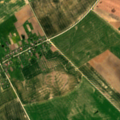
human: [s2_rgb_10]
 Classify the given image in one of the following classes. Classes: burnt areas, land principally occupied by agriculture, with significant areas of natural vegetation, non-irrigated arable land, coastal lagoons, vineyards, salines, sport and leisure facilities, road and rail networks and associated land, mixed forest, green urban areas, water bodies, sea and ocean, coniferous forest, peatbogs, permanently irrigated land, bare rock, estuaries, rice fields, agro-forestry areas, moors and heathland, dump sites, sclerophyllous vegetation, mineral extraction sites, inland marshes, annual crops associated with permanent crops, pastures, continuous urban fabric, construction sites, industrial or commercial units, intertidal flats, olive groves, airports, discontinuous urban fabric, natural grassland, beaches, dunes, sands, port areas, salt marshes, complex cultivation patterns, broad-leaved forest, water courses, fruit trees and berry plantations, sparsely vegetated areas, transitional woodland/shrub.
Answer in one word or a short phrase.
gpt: discontinuous urban fabric, non-irrigated arable land